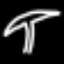
Label: palm tree